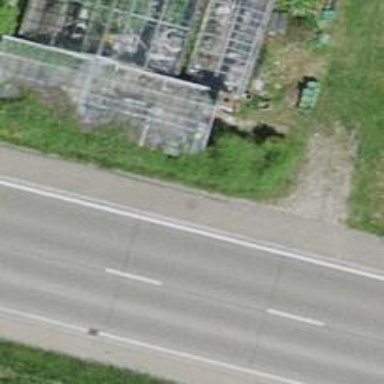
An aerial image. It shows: Hedge acting as barrier.